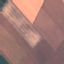
Land use / land cover: AnnualCrop